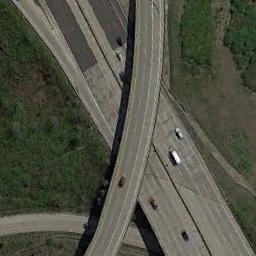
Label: overpass